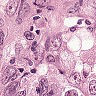
Metastatic tissue present: yes